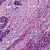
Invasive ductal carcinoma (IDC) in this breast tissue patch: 0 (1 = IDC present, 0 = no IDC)